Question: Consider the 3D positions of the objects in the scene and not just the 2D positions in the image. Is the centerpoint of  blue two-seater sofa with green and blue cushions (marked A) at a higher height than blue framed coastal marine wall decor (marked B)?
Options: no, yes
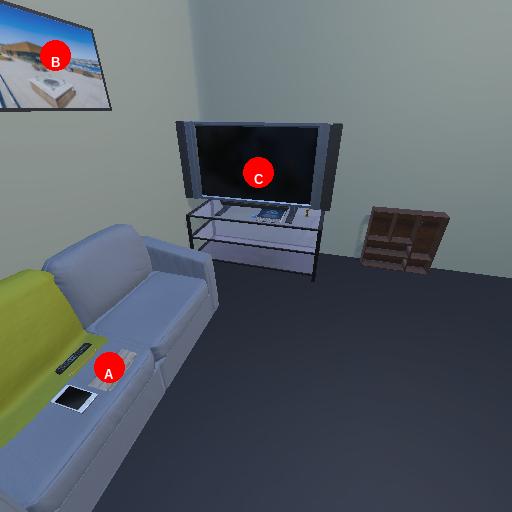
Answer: no